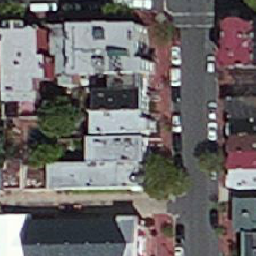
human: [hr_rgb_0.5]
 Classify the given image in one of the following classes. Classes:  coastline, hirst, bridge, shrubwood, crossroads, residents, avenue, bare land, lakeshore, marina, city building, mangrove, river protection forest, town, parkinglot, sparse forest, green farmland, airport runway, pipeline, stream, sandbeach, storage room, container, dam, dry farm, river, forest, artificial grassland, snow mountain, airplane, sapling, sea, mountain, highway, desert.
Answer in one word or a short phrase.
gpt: city building